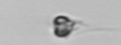
Label: Apedinella